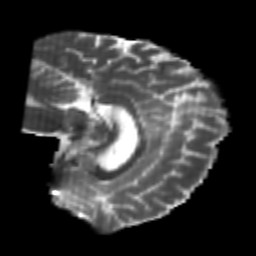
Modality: T2w
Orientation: sagittal
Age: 26
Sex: male
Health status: healthy
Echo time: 0.074 s